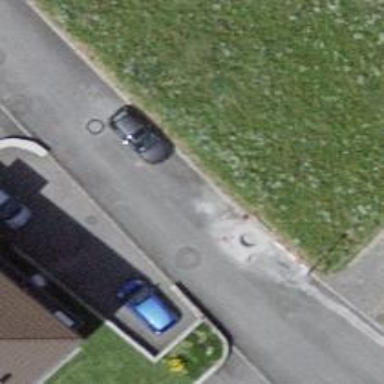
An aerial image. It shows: Parking area with asphalt surface.